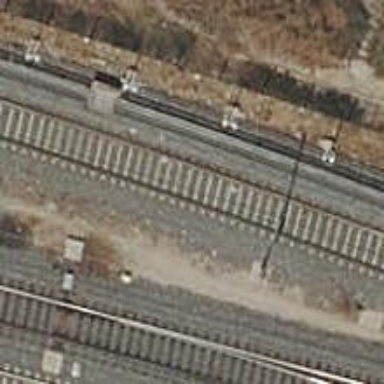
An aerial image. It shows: Rail yard with electrified contact lines for the trains.